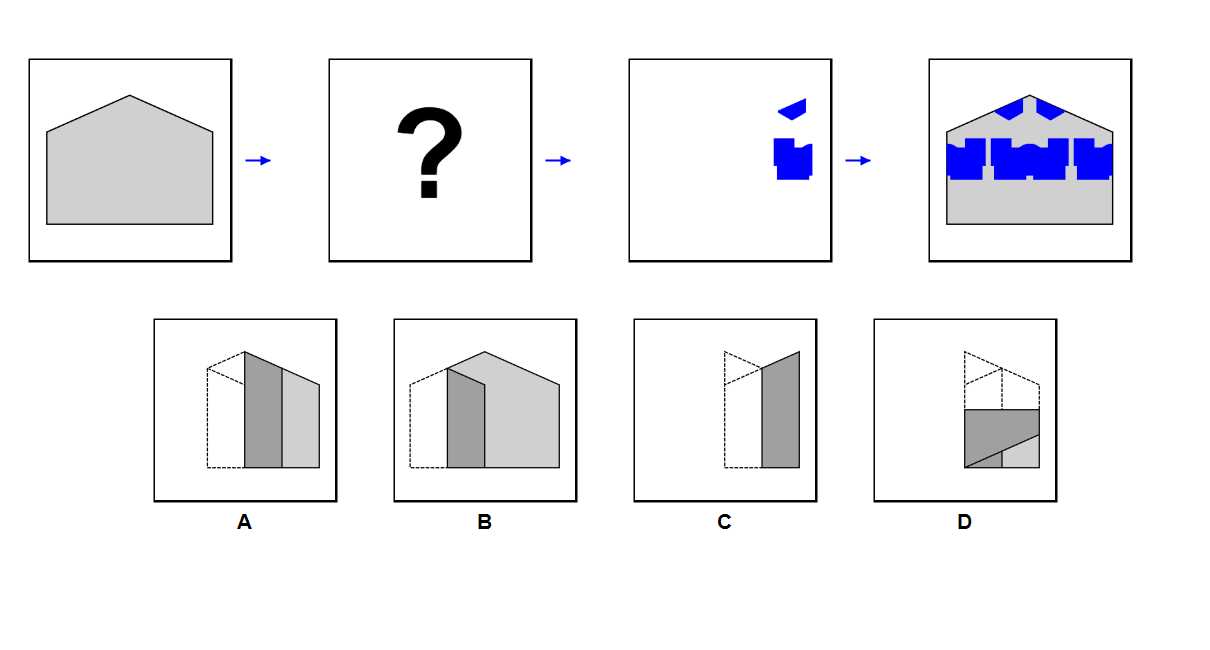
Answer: D